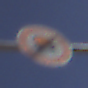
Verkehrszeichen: VerbotFahrzeugeWassergefaehrdenderLadung
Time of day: MorningAfternoon
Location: Outdoor (Nature)
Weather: Clear
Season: NotSpecified
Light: Natural